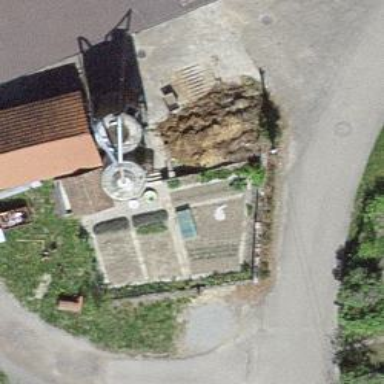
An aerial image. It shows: Silo.